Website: apple
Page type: delivery-shipping
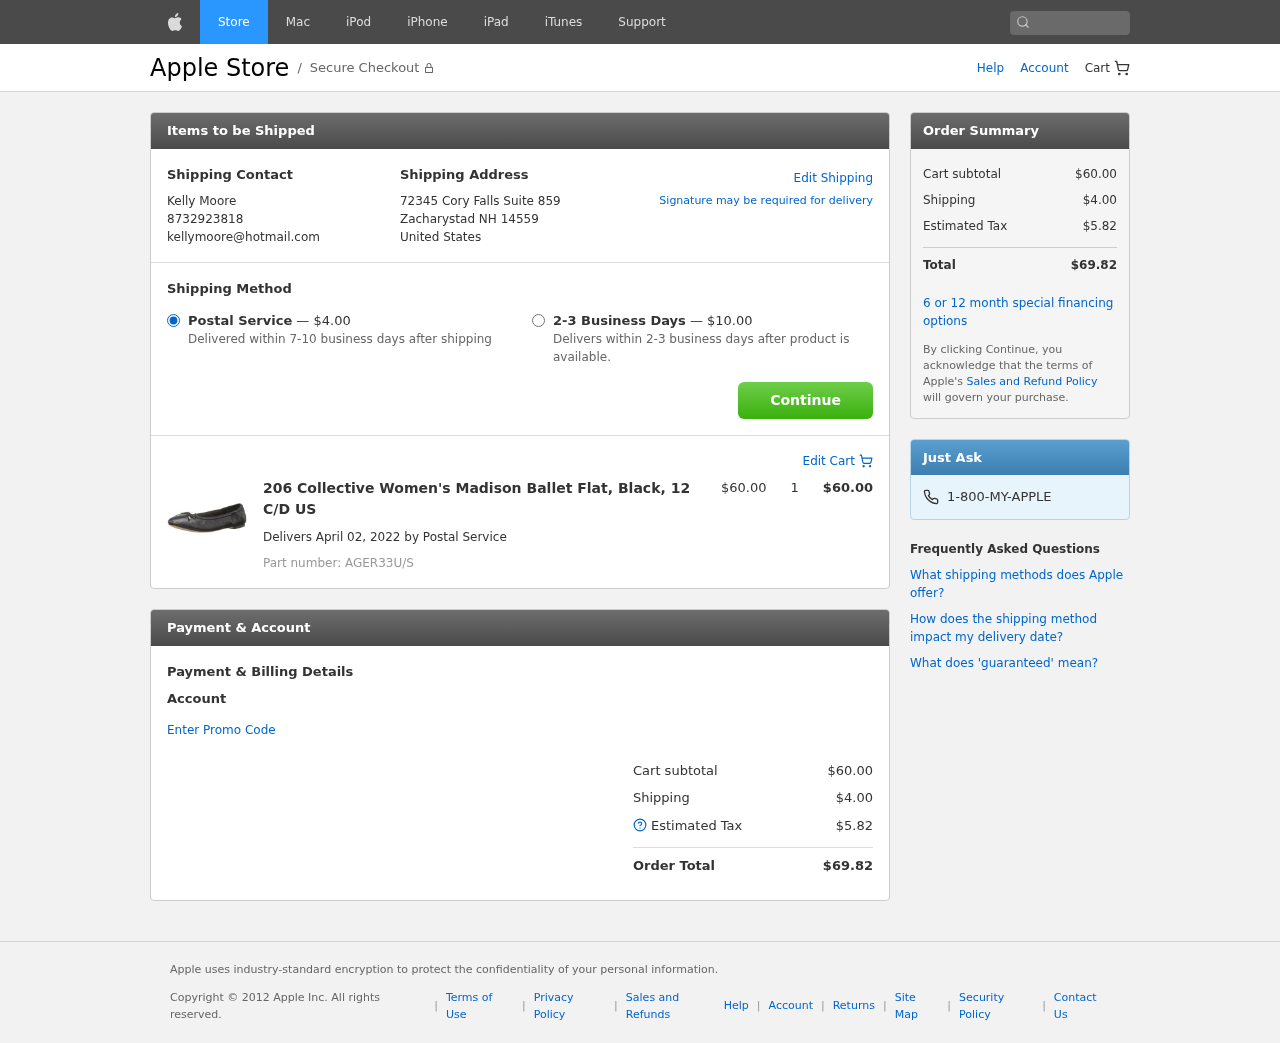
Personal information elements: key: PII_CITY
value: Zacharystad
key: PII_COUNTRY
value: United States
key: PII_EMAIL
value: kellymoore@hotmail.com
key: PII_FULLNAME
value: Kelly Moore
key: PII_PHONE
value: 8732923818
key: PII_POSTCODE
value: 14559
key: PII_STATE_ABBR
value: NH
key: PII_STREET
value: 72345 Cory Falls Suite 859
Product elements: key: PRODUCT1_NAME
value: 206 Collective Women's Madison Ballet Flat, Black, 12 C/D US
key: PRODUCT1_PRICE
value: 60
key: PRODUCT1_QUANTITY
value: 1
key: PRODUCT1_SKU
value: AGER33U/S
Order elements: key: ORDER_SHIPPING_COST
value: $4.00
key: ORDER_SUBTOTAL
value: $60.00
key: ORDER_DELIVERY_DATE
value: April 02, 2022
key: ORDER_TAX
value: $5.82
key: ORDER_TOTAL
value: $69.82